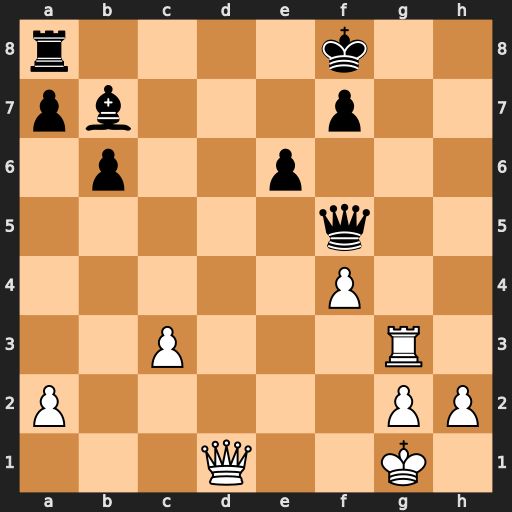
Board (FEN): r4k2/pb3p2/1p2p3/5q2/5P2/2P3R1/P5PP/3Q2K1
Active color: w
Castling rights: -
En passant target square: -
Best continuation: Qd6+ Ke8 Rg8#